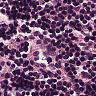
Metastatic tissue present: no